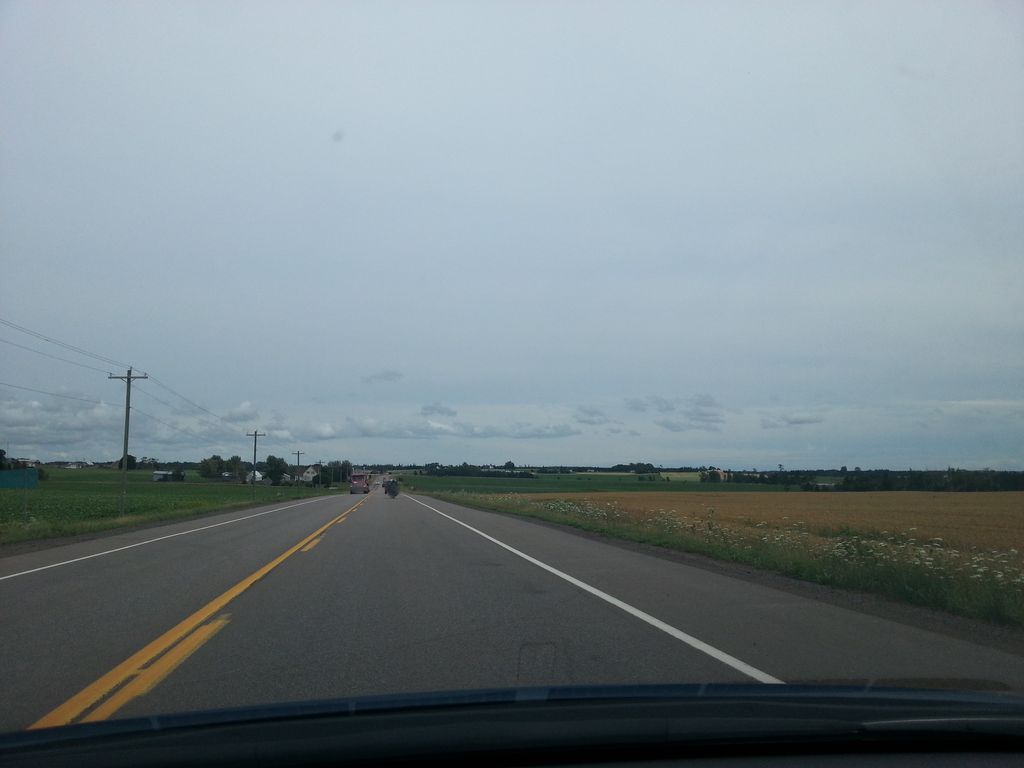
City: charlottetown